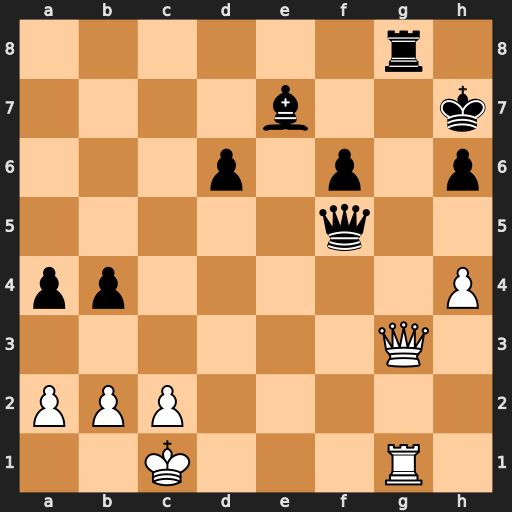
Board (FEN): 6r1/4b2k/3p1p1p/5q2/pp5P/6Q1/PPP5/2K3R1
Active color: w
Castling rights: -
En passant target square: -
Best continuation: Qxg8#